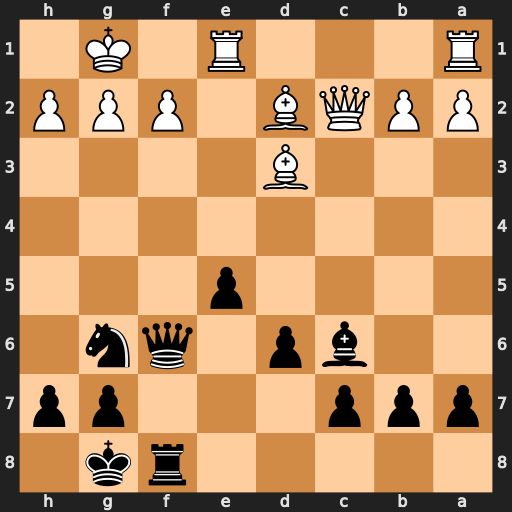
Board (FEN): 5rk1/ppp3pp/2bp1qn1/4p3/8/3B4/PPQB1PPP/R3R1K1
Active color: b
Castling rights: -
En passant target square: -
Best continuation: Qxf2+ Kh1 Bxg2#